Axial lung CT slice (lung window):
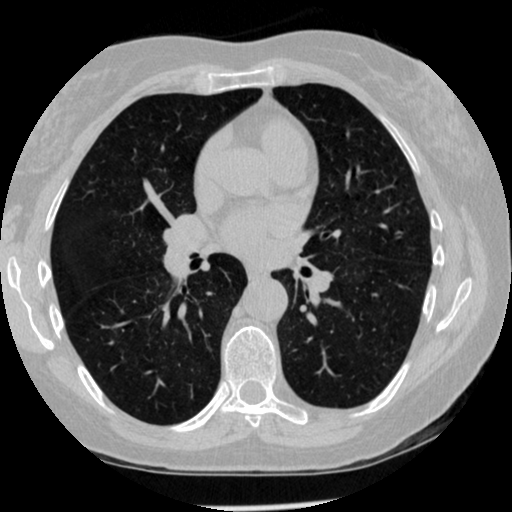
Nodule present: no